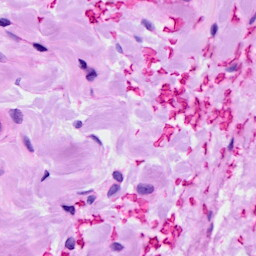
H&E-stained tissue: Ovarian